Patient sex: M
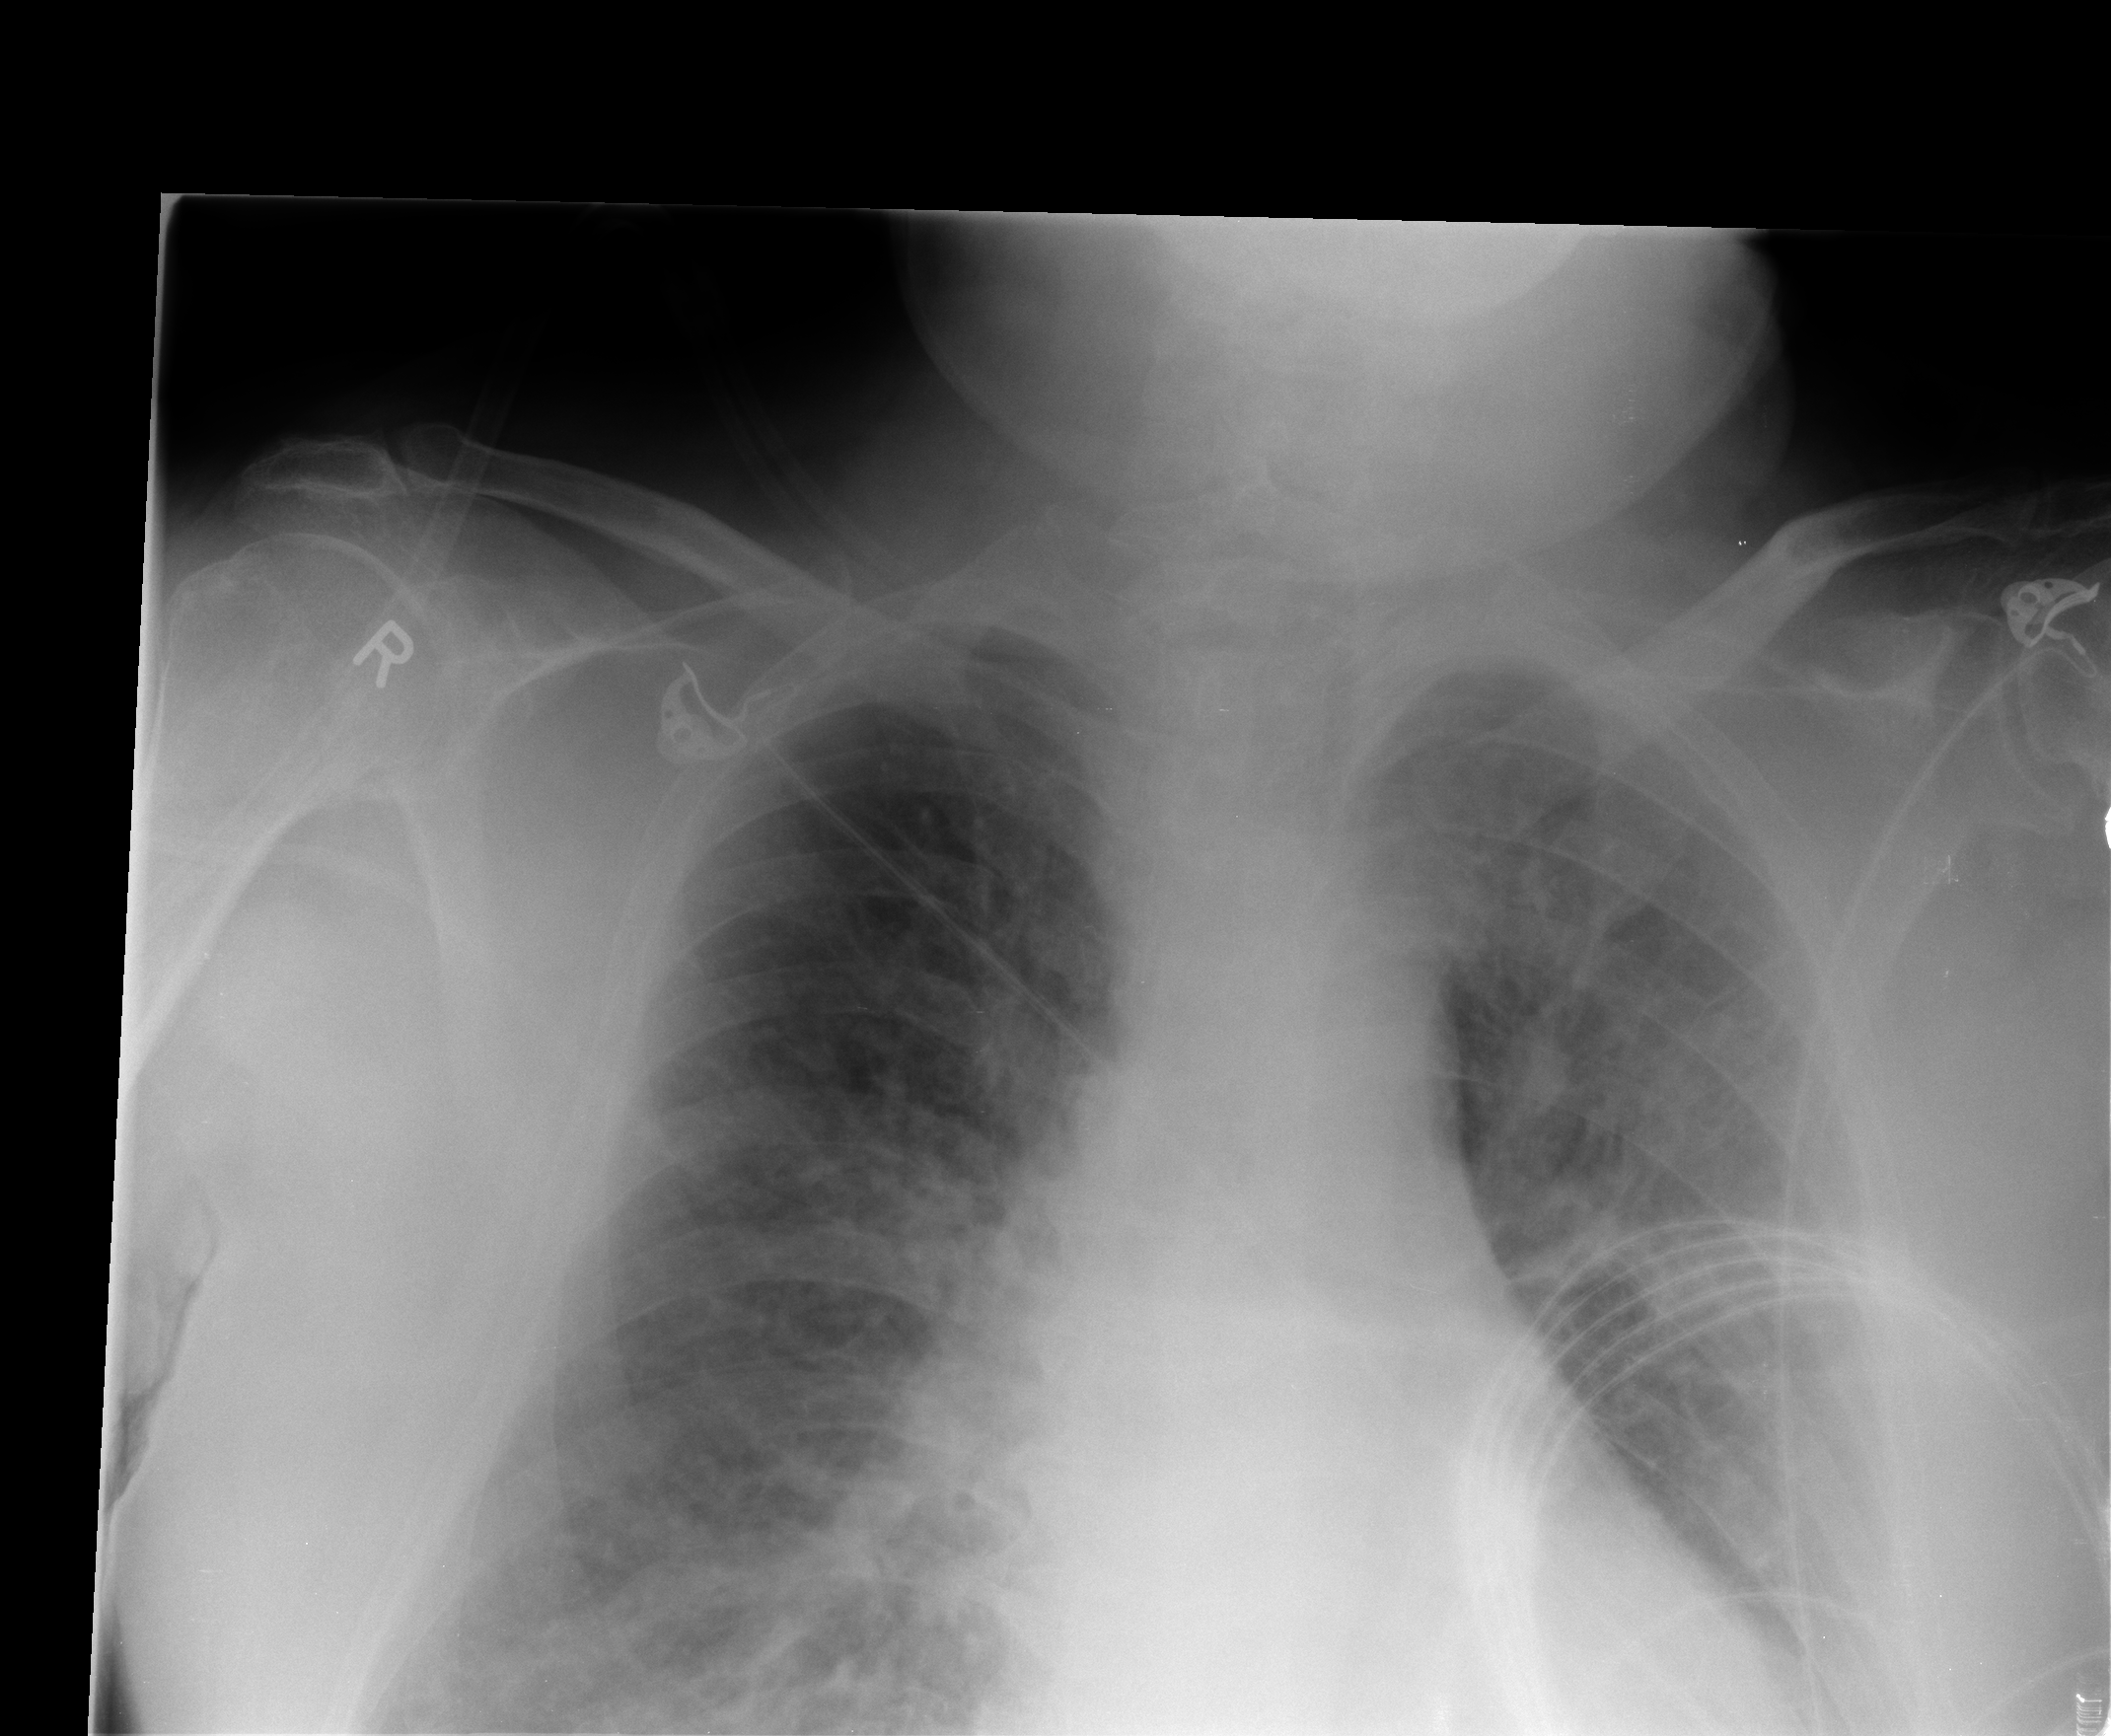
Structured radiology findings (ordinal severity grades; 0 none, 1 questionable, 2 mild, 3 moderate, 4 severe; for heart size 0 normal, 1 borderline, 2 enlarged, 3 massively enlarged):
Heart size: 1
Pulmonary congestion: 2
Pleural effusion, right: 1
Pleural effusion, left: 1
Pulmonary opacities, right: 2
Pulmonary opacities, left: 2
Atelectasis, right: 2
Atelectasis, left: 2